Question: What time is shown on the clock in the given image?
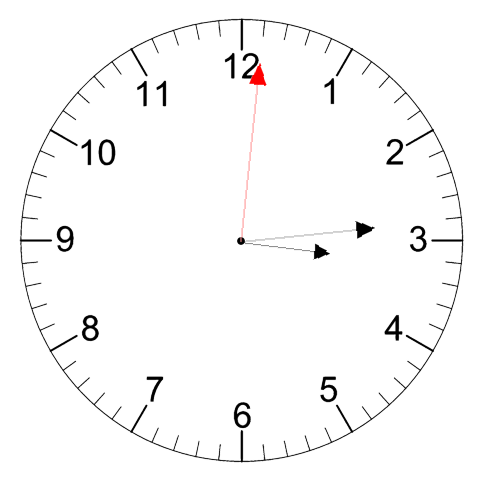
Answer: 03:14:01